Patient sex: F
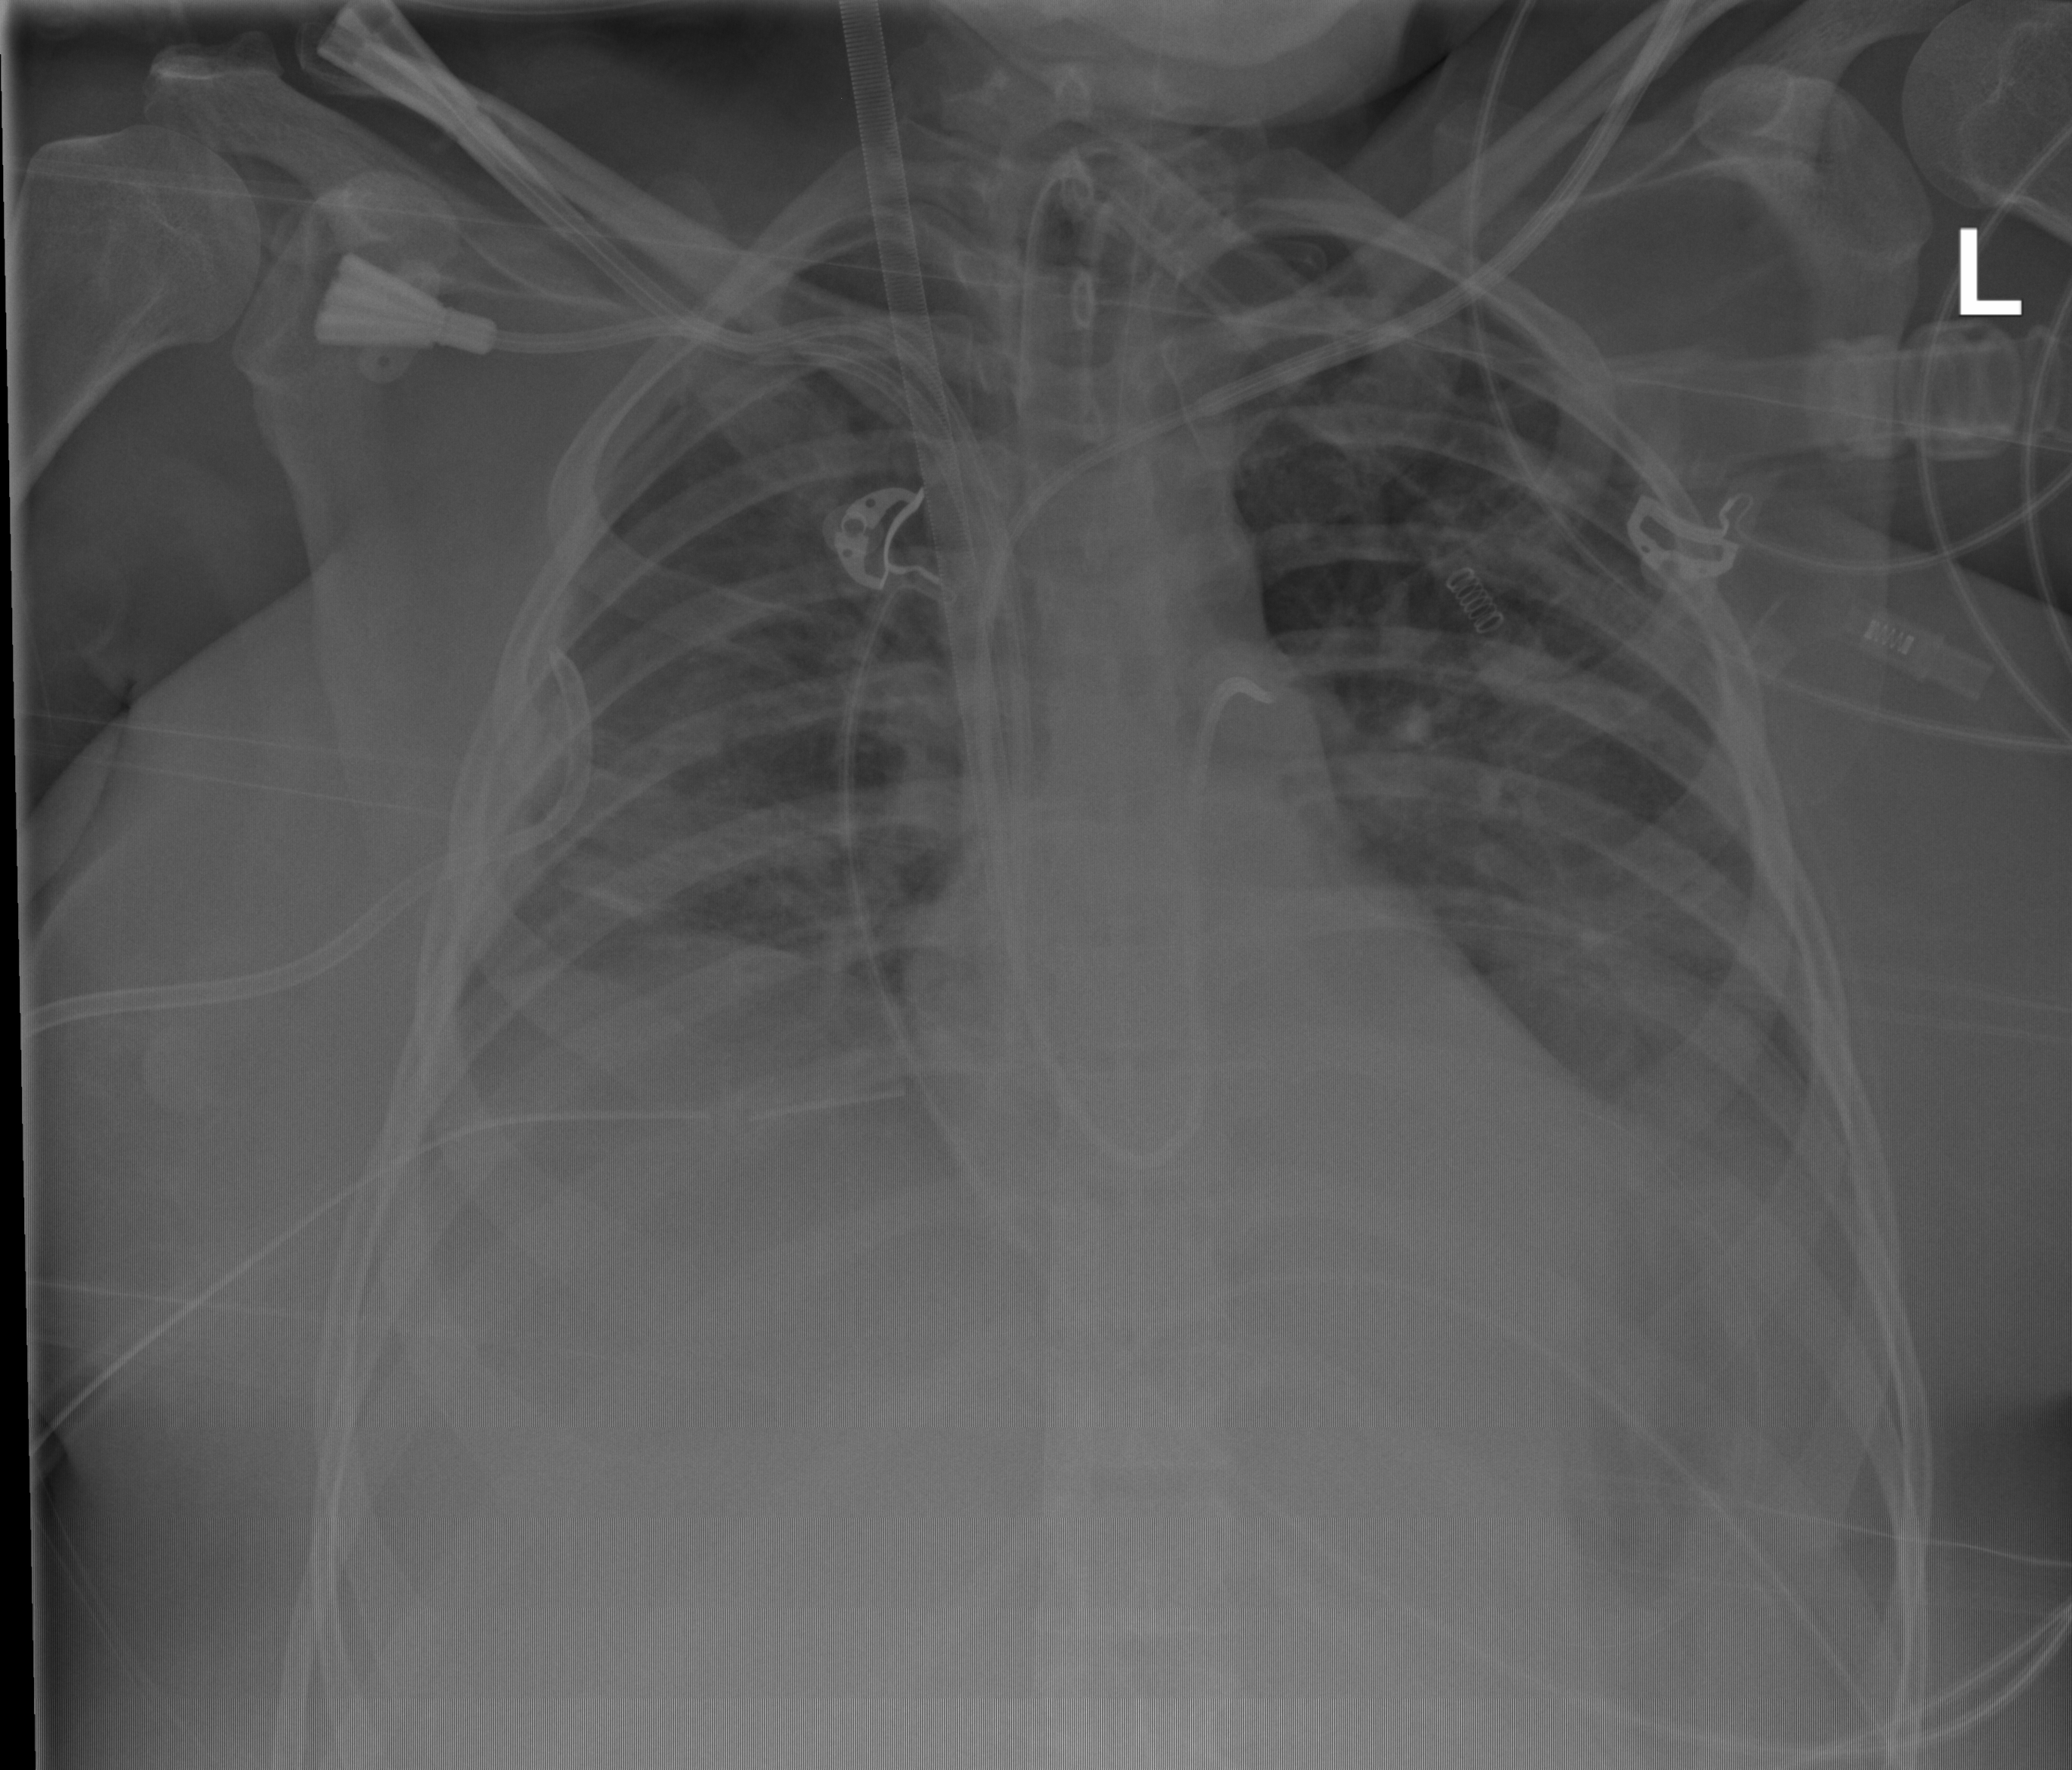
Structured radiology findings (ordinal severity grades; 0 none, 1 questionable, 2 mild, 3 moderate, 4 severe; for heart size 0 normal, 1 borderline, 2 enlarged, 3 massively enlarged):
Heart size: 0
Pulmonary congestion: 0
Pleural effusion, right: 0
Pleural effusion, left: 0
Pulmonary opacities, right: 2
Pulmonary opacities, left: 2
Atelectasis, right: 2
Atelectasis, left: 2